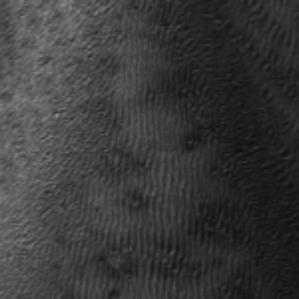
Label: frost